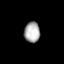
Tissue: lung
Cell type: Myeloid cells
Senescence score: 0.2352
Nuclear area (px): 316
Mean DAPI intensity: 172.066